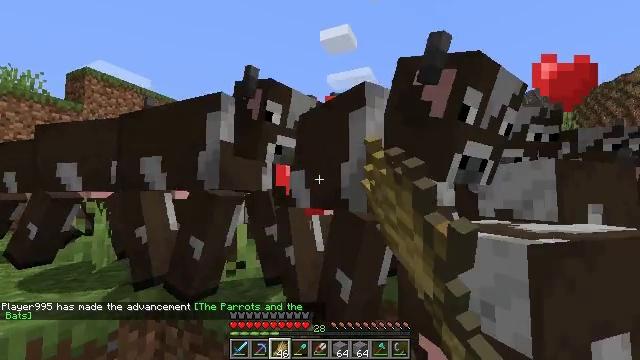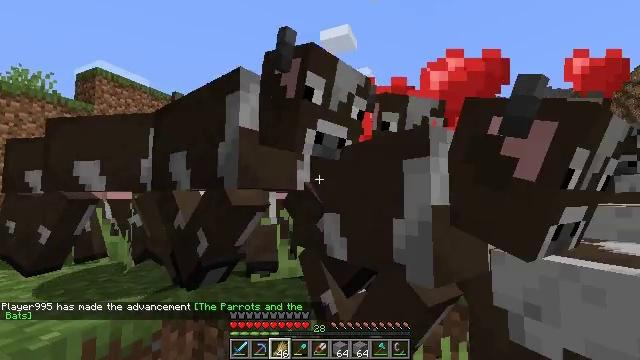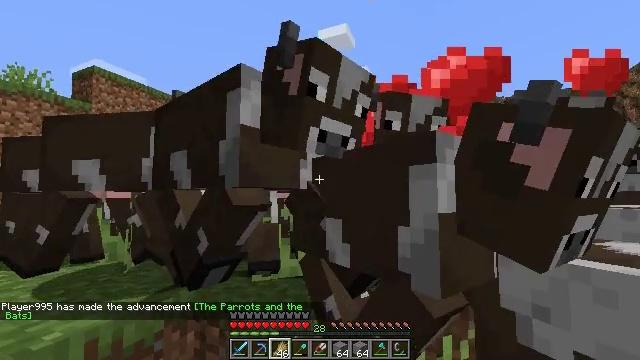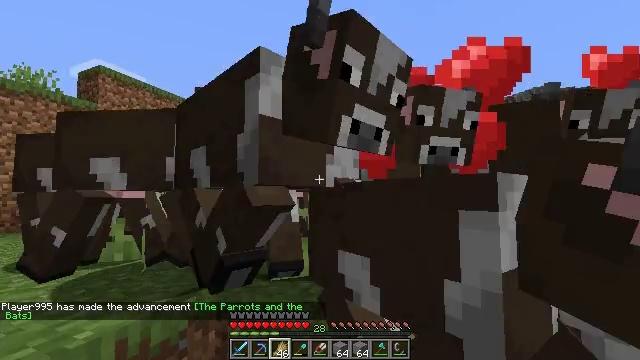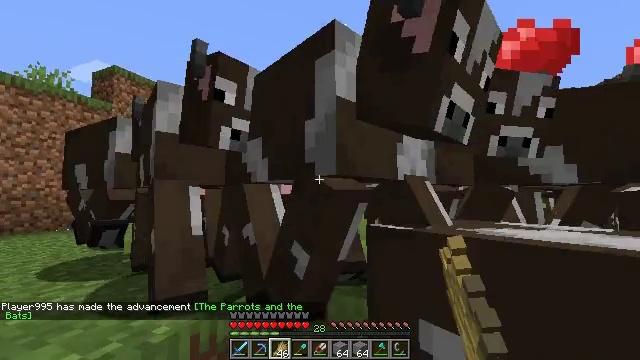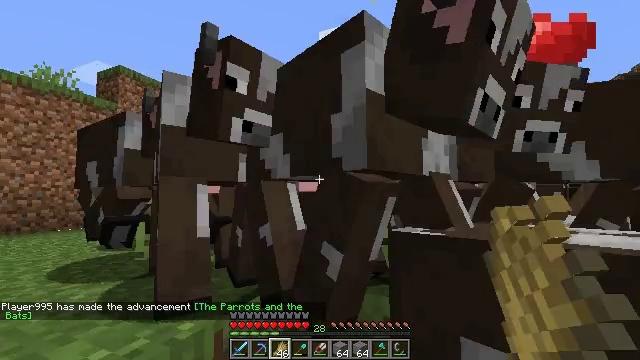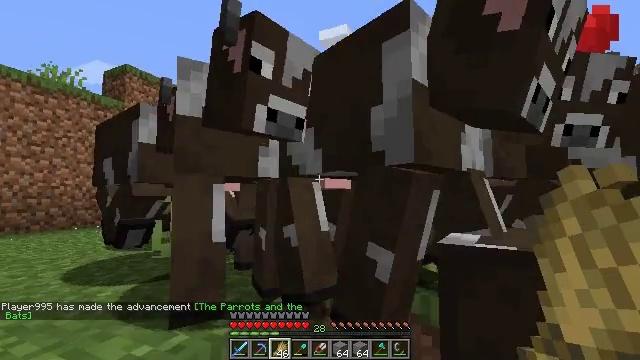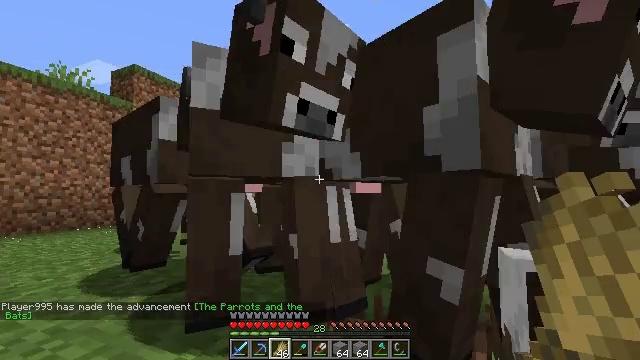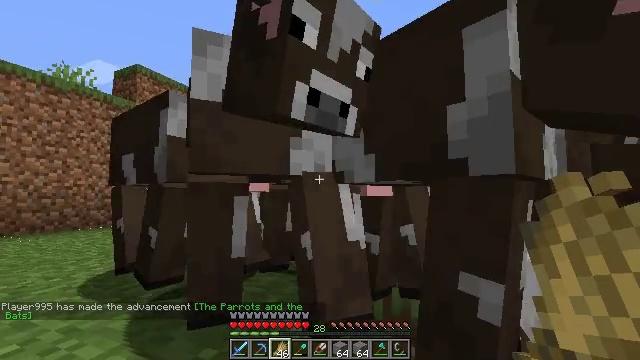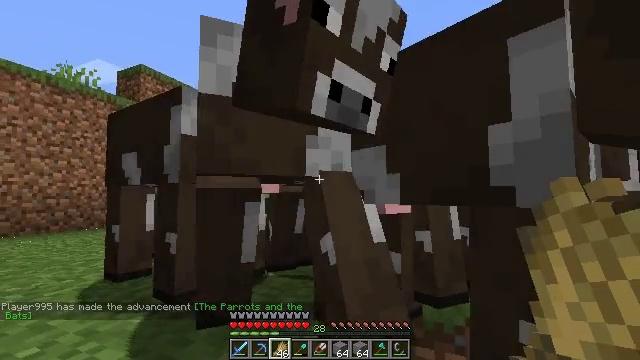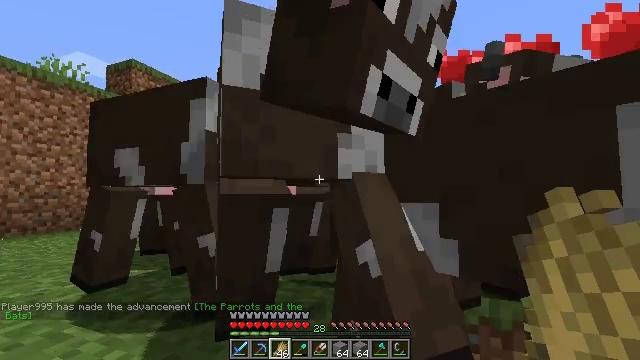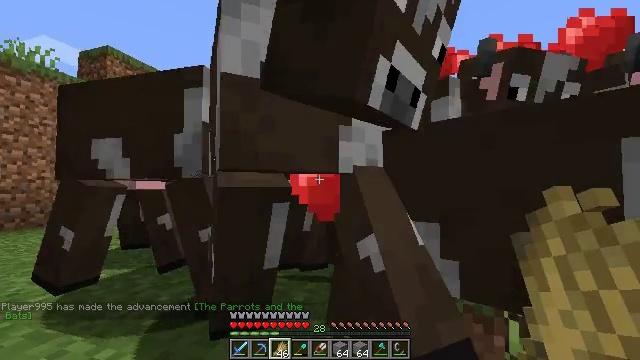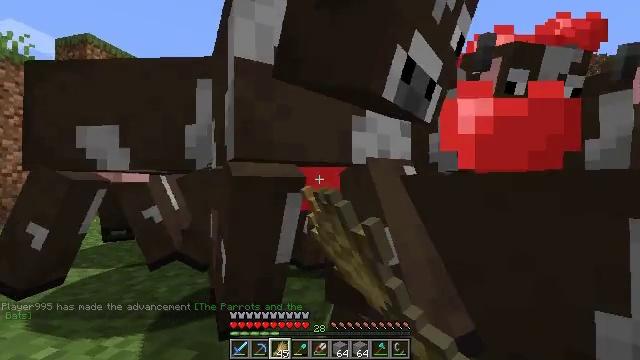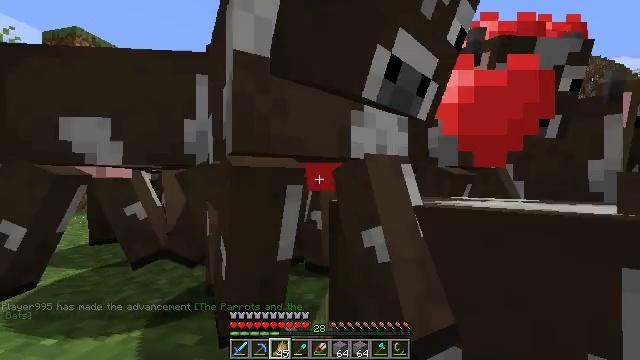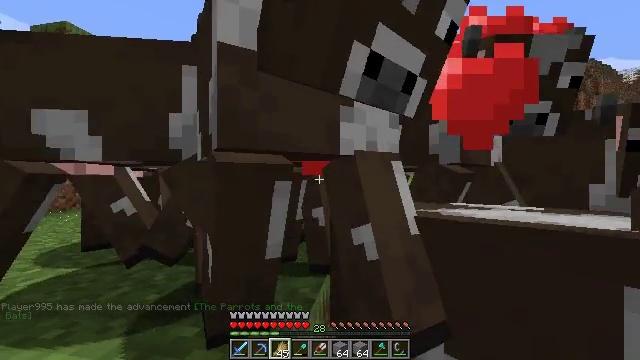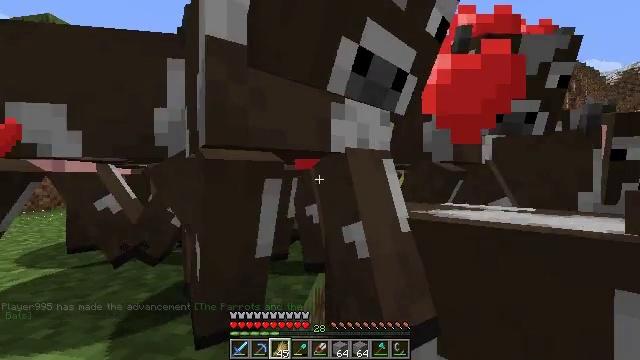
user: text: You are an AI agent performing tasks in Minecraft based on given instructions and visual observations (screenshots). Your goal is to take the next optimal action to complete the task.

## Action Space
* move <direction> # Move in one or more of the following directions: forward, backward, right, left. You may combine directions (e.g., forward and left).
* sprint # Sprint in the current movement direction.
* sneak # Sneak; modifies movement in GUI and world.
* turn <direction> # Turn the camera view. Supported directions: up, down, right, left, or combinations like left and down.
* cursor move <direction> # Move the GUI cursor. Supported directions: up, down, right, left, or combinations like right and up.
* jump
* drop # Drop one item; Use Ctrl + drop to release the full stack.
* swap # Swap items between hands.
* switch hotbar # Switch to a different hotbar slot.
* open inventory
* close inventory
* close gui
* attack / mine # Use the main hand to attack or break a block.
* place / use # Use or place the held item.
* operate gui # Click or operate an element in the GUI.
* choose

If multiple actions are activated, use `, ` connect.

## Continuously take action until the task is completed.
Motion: motion action
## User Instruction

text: Hunt a sheep.
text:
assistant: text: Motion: use / place
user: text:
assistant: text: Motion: move left, use / place
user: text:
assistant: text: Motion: move left, use / place
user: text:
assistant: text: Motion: move left, use / place
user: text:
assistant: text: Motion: move left, use / place
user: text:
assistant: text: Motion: move left, use / place
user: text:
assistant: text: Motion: use / place
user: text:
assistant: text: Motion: use / place
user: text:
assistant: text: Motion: move left, use / place
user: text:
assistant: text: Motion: move left, turn right, use / place
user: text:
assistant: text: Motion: move left, turn right and down, use / place
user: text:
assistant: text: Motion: move left, turn right and down, use / place
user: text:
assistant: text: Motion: move left, turn right, use / place
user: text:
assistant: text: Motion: move left, turn right, use / place
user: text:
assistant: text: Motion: move left, turn right, use / place
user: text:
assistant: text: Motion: move left, turn right, use / place
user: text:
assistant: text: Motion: move left, use / place
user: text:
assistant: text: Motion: move left, use / place
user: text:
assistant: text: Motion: move left, use / place
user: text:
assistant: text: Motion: move left, turn left, use / place
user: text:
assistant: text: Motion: move left, turn left and down, use / place
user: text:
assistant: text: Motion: move left, turn left, use / place
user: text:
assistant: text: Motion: move left, turn left, use / place
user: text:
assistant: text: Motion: move left, use / place, jump
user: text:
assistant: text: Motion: move forward and move left, use / place, jump
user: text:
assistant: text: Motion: move forward and move left, turn left, use / place, jump
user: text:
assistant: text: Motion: move forward and move left, turn left and down, use / place, jump
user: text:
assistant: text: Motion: move forward and move left, turn left and down, use / place, jump
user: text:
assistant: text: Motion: move forward and move left, turn left and down, use / place
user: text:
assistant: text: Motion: move forward and move left, turn down, use / place